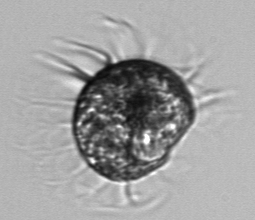
Label: Pelagostrobilidium